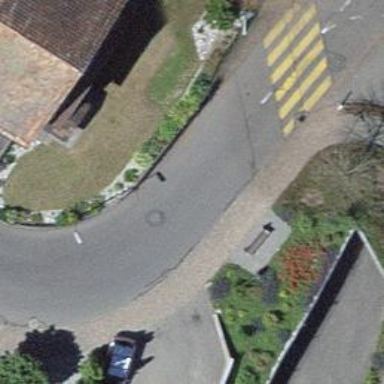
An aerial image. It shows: Bench for seating.